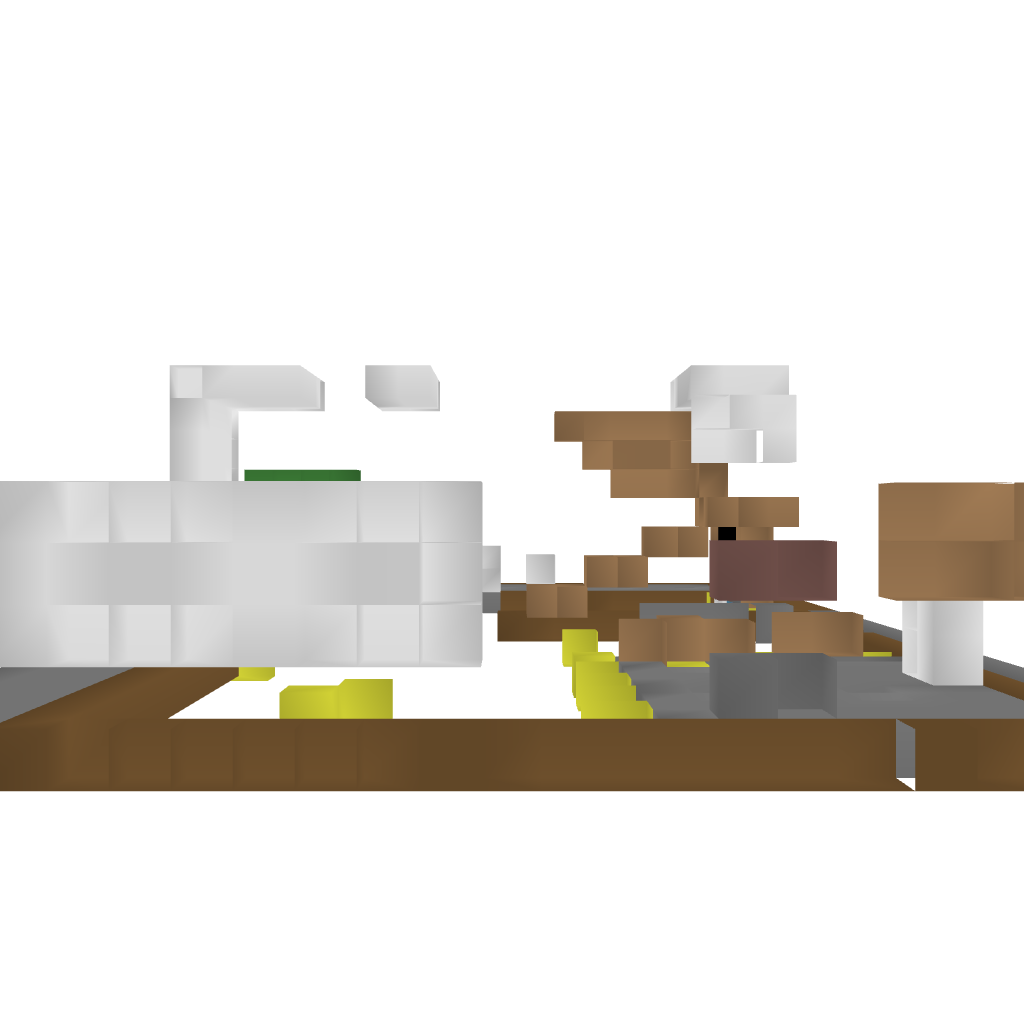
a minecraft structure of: modern house bad low quality